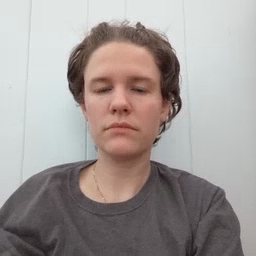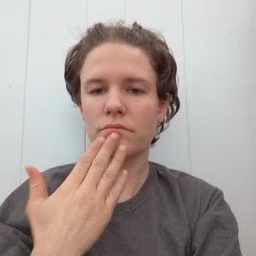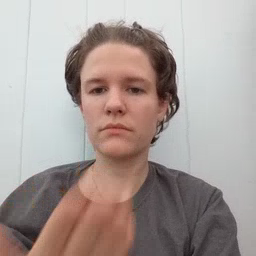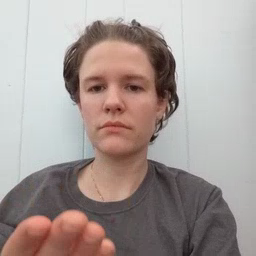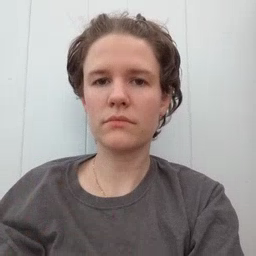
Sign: thankyou